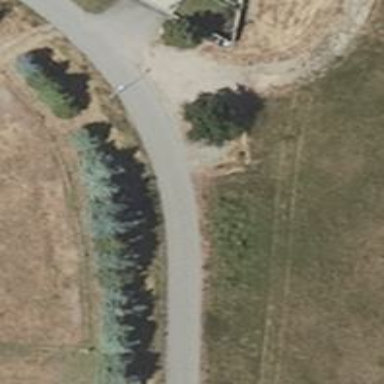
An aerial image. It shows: Residential road with gravel surface.